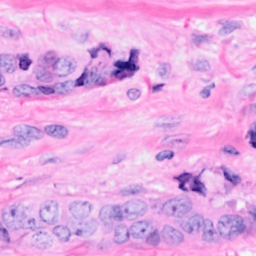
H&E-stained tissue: Breast